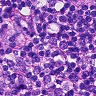
Metastatic tissue present: no